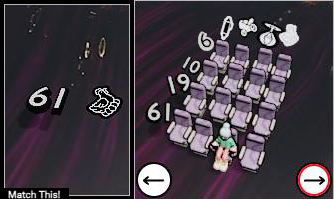
Task: seats
Answer: no